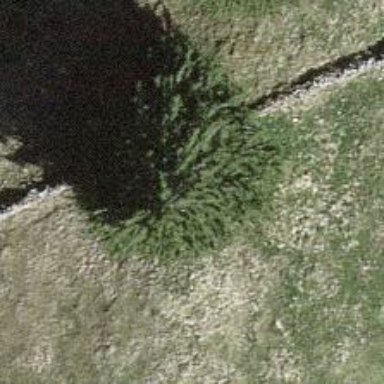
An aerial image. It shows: Single tag "natural: tree."